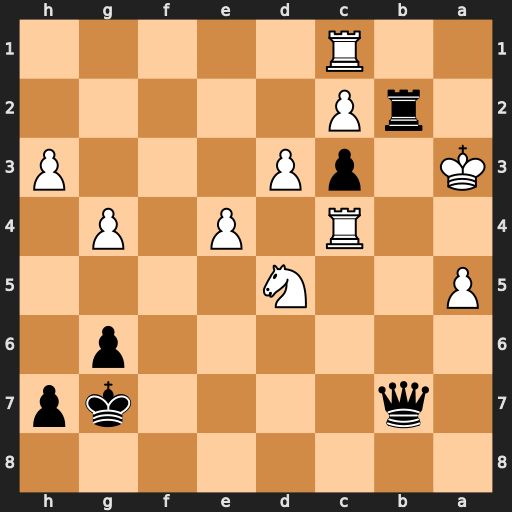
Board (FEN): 8/1q4kp/6p1/P2N4/2R1P1P1/K1pP3P/1rP5/2R5
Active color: b
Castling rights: -
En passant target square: -
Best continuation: Ra2+ Kxa2 Qb2#